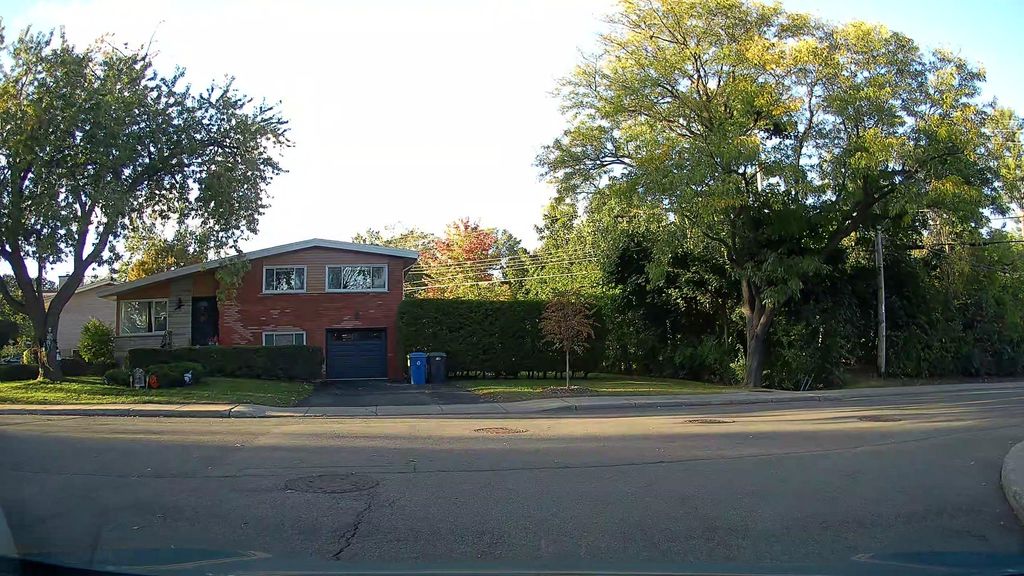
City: montreal